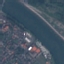
Land use / land cover class: River